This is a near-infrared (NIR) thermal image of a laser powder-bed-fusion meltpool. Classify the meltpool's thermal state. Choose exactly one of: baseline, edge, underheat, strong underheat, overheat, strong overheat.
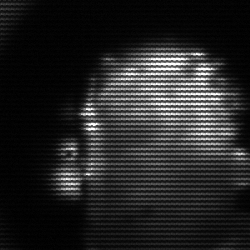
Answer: baseline